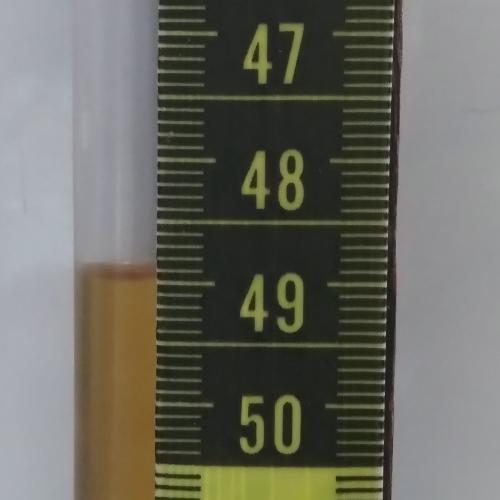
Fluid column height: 49.0 cm